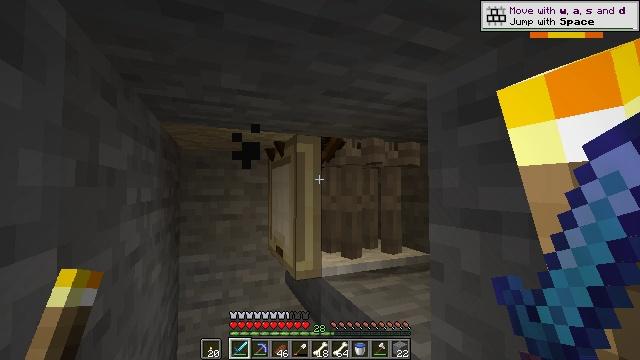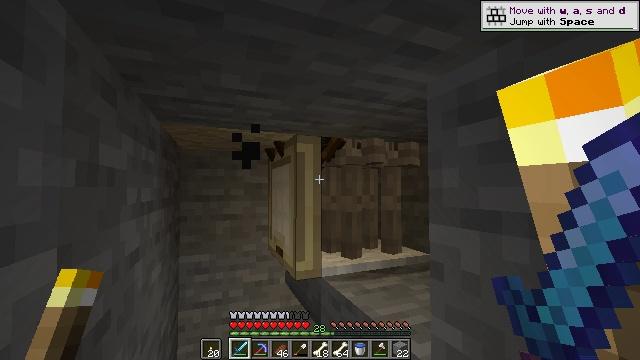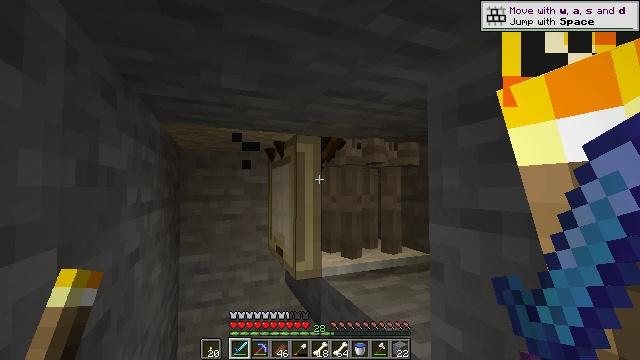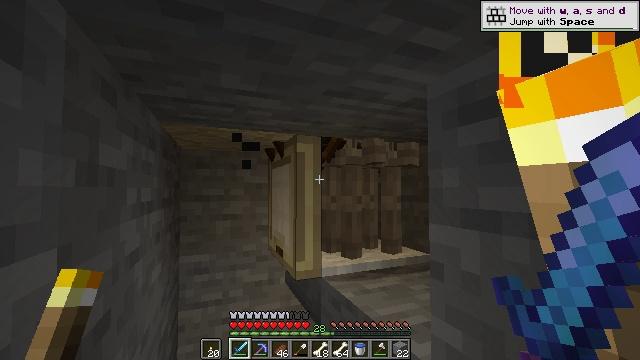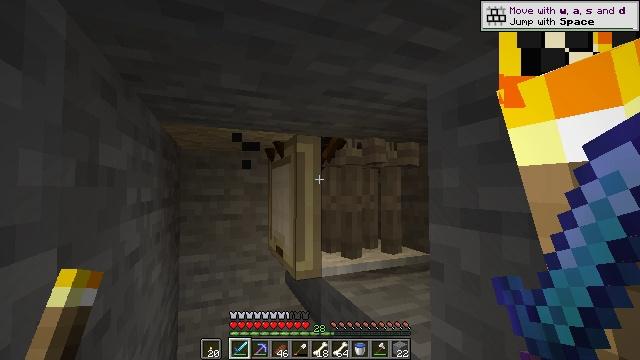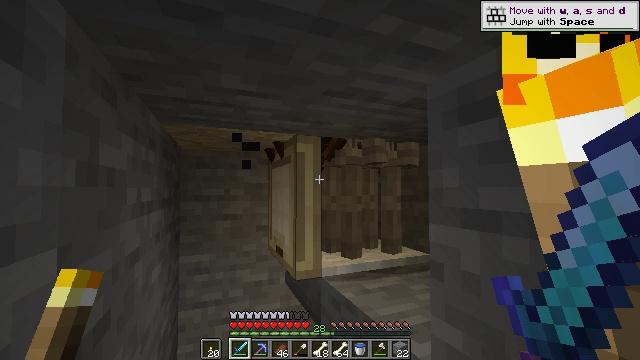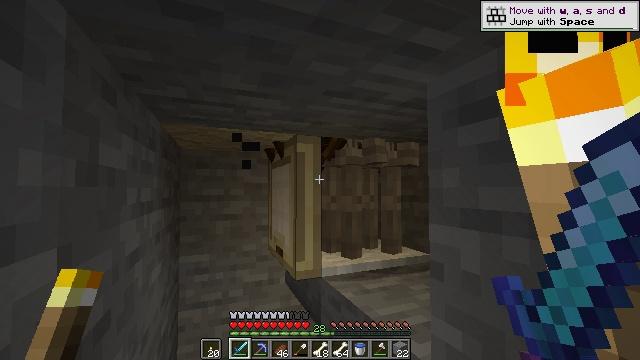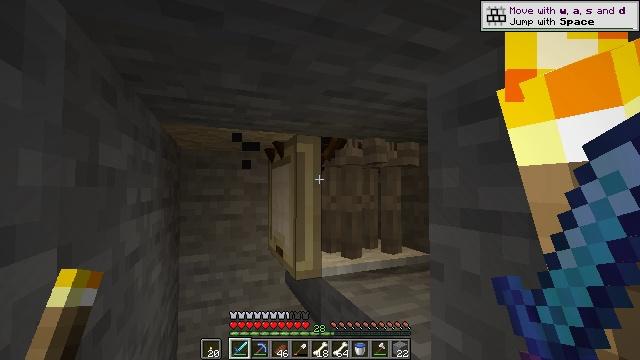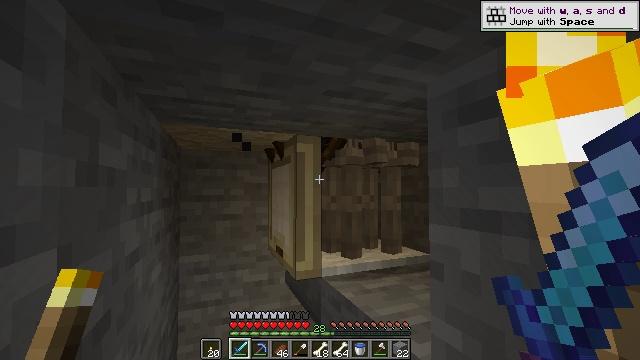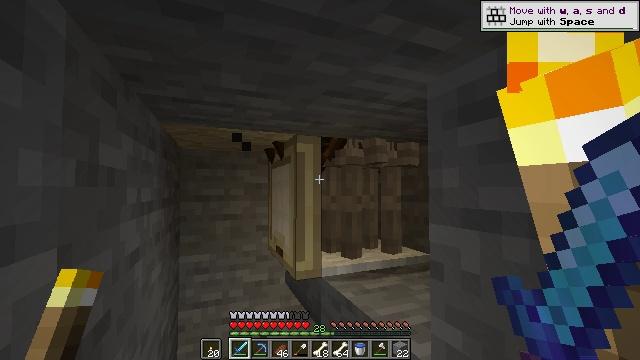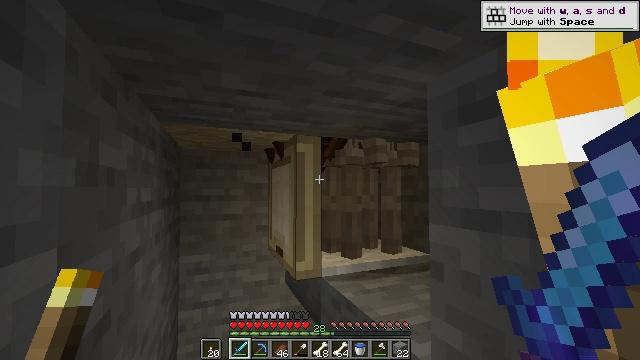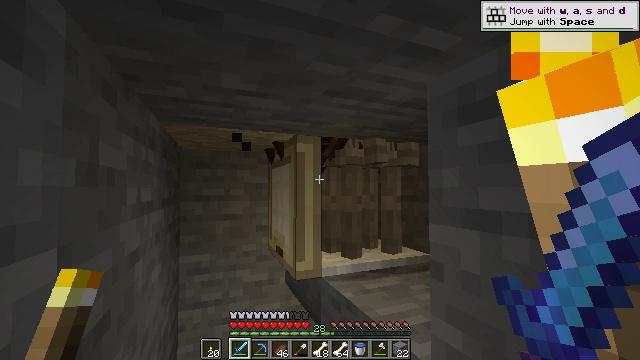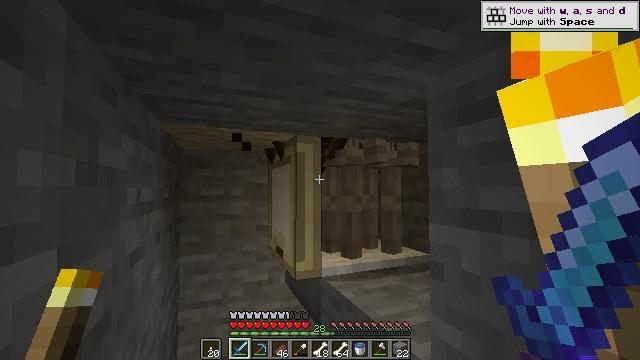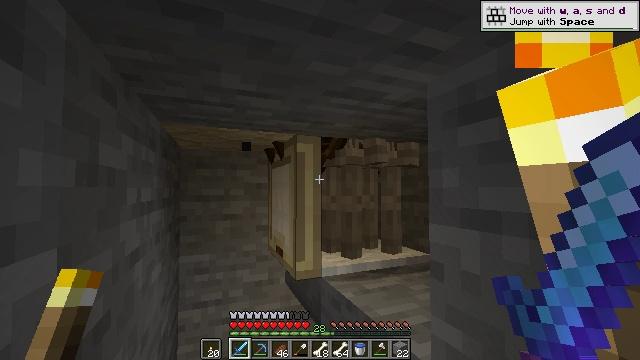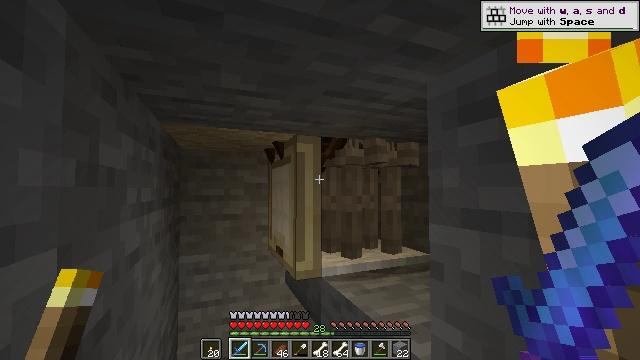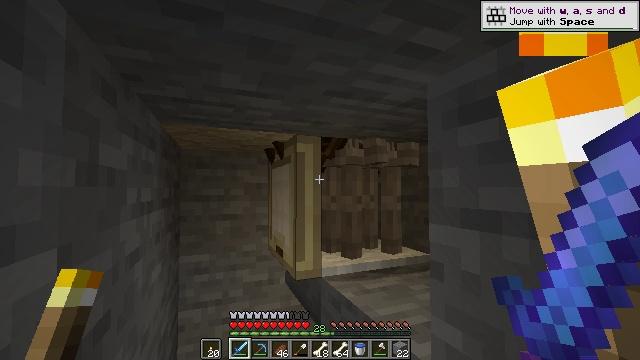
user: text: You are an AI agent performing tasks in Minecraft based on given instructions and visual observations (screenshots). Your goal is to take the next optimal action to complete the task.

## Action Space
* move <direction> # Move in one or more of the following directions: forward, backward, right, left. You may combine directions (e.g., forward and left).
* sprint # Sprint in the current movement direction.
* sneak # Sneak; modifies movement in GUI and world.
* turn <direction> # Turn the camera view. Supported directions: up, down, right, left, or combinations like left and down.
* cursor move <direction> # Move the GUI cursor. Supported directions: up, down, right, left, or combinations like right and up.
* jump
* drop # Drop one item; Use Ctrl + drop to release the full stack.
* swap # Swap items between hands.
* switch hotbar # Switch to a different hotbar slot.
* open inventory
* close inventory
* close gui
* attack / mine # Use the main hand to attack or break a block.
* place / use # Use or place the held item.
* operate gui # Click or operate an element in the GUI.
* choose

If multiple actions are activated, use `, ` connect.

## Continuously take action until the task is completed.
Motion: motion action
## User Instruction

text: Fight a skeleton.
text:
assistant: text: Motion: no_op
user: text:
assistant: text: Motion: no_op
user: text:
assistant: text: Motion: no_op
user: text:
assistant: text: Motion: no_op
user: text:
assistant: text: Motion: no_op
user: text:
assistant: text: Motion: no_op
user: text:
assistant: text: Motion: no_op
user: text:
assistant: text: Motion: no_op
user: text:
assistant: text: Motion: no_op
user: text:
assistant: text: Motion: no_op
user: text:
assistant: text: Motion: no_op
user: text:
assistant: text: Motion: no_op
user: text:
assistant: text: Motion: no_op
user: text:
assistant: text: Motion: no_op
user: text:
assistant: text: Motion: no_op
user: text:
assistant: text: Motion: no_op
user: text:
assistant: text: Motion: no_op
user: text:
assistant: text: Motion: no_op
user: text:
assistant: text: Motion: no_op
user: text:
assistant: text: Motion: no_op
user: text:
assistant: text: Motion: no_op
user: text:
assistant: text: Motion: no_op
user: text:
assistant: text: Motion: no_op
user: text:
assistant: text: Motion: no_op
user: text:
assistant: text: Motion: no_op
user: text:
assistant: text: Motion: no_op
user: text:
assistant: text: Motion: no_op
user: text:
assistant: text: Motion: no_op
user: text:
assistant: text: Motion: no_op
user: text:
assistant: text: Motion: no_op